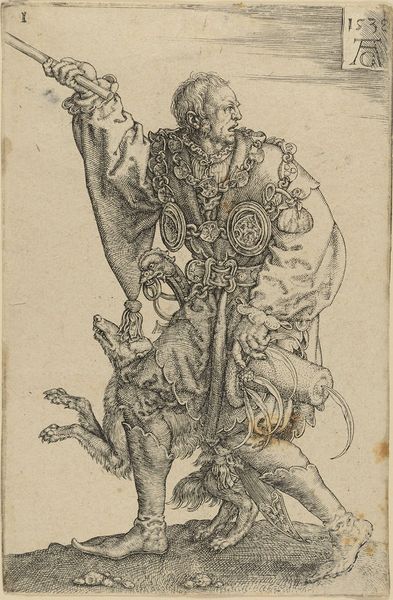
Titel: Der Zeremonienmeister mit dem Hund
Künstler: Heinrich Aldegrever
Standort: Hamburg
Institution: Museum für Kunst und Gewerbe Hamburg
Schlagwörter: kampf, kopf, kämpfer, mann, nackt, schmuck, skizze, zeichnung, hund, hochformat, renaissance, papier, stab, grafik, graphik, füsse, fotografie, photographie, druckgraphik, schwarzweiss, druckgrafik, stich, orden, tracht, umzug, hochzeit, parade, eimer, kupferstich, bellen, verlobung, heirat, rückwärts, gerippt, volkstracht, hochzeitszug, reproduktionen, eheversprechen, druckerzeugnisse, rittertum, adel und patriziat, verlöbnis, ornamentstich, vorlageblätter, hochzeitstanz